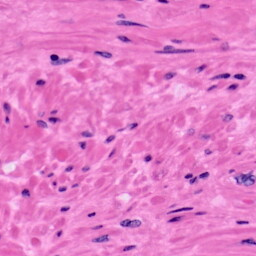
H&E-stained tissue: Prostate